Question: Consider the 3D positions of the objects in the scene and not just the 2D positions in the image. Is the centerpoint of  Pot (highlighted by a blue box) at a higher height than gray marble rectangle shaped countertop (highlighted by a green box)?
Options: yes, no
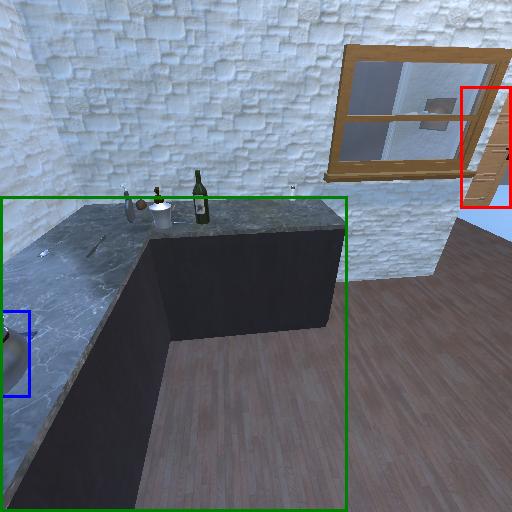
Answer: yes